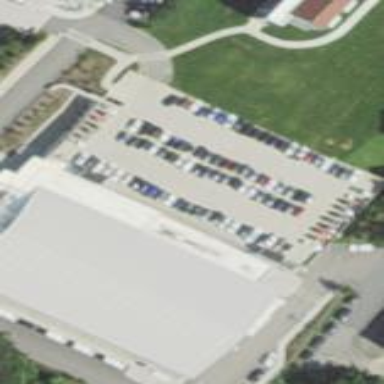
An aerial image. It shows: Rooftop parking area.